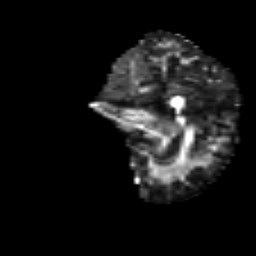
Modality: FA
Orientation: sagittal
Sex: female
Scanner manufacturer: siemens
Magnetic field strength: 3 T
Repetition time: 5 s
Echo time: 0.071 s